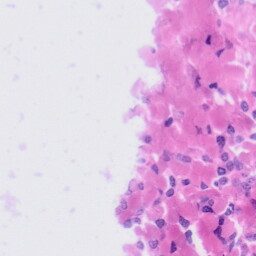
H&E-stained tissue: Tonsil